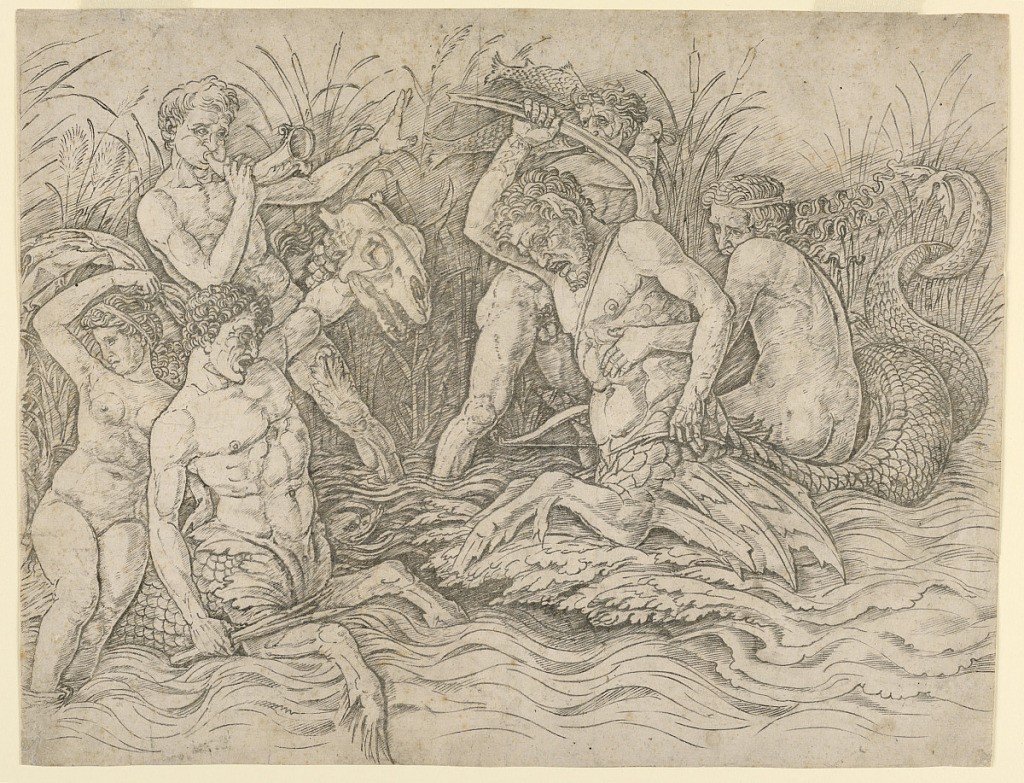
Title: Battle of the Sea Gods, right half
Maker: Andrea Mantegna, Italian, ca. 1431 - 1506
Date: ca. 1475
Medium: Engraving on laid paper
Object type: Print
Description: In marshy shallows, three male sea gods battle each other and two water satyrs. The water satyr on the left, armed with a club and a monster's head, is carrying a sea nymph on his back, who looks away from the battle in fear. The sea satyr on the right is armed with a hatchet and struggles to resist the grip of a sea god behind him. Meanwhile, another sea god blows a horn to rouse the spirits of the fighters, while the third is whacking left-and-right at the sea-satyrs with two fish. In the rushes in the background, serpents and sea creatures lurk.